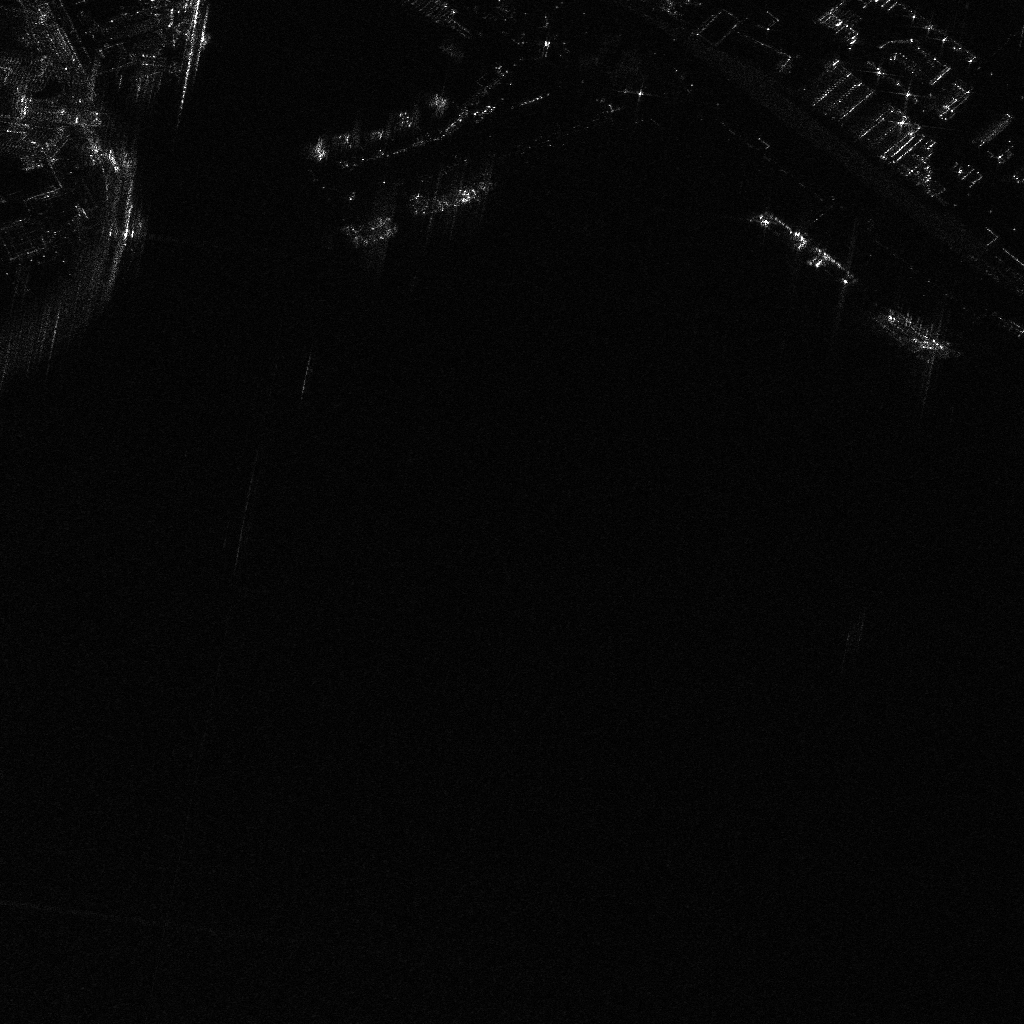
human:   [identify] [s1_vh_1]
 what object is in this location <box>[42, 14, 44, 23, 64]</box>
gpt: <ref>1 large container at the top</ref>

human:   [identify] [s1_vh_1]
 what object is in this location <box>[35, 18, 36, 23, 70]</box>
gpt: <ref>1 medium lawenforce at the top</ref>

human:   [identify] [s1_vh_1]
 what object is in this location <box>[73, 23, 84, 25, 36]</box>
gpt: <ref>1 medium dredger at the top right</ref>

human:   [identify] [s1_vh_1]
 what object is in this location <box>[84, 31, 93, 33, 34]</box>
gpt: <ref>1 large container at the right</ref>